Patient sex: M
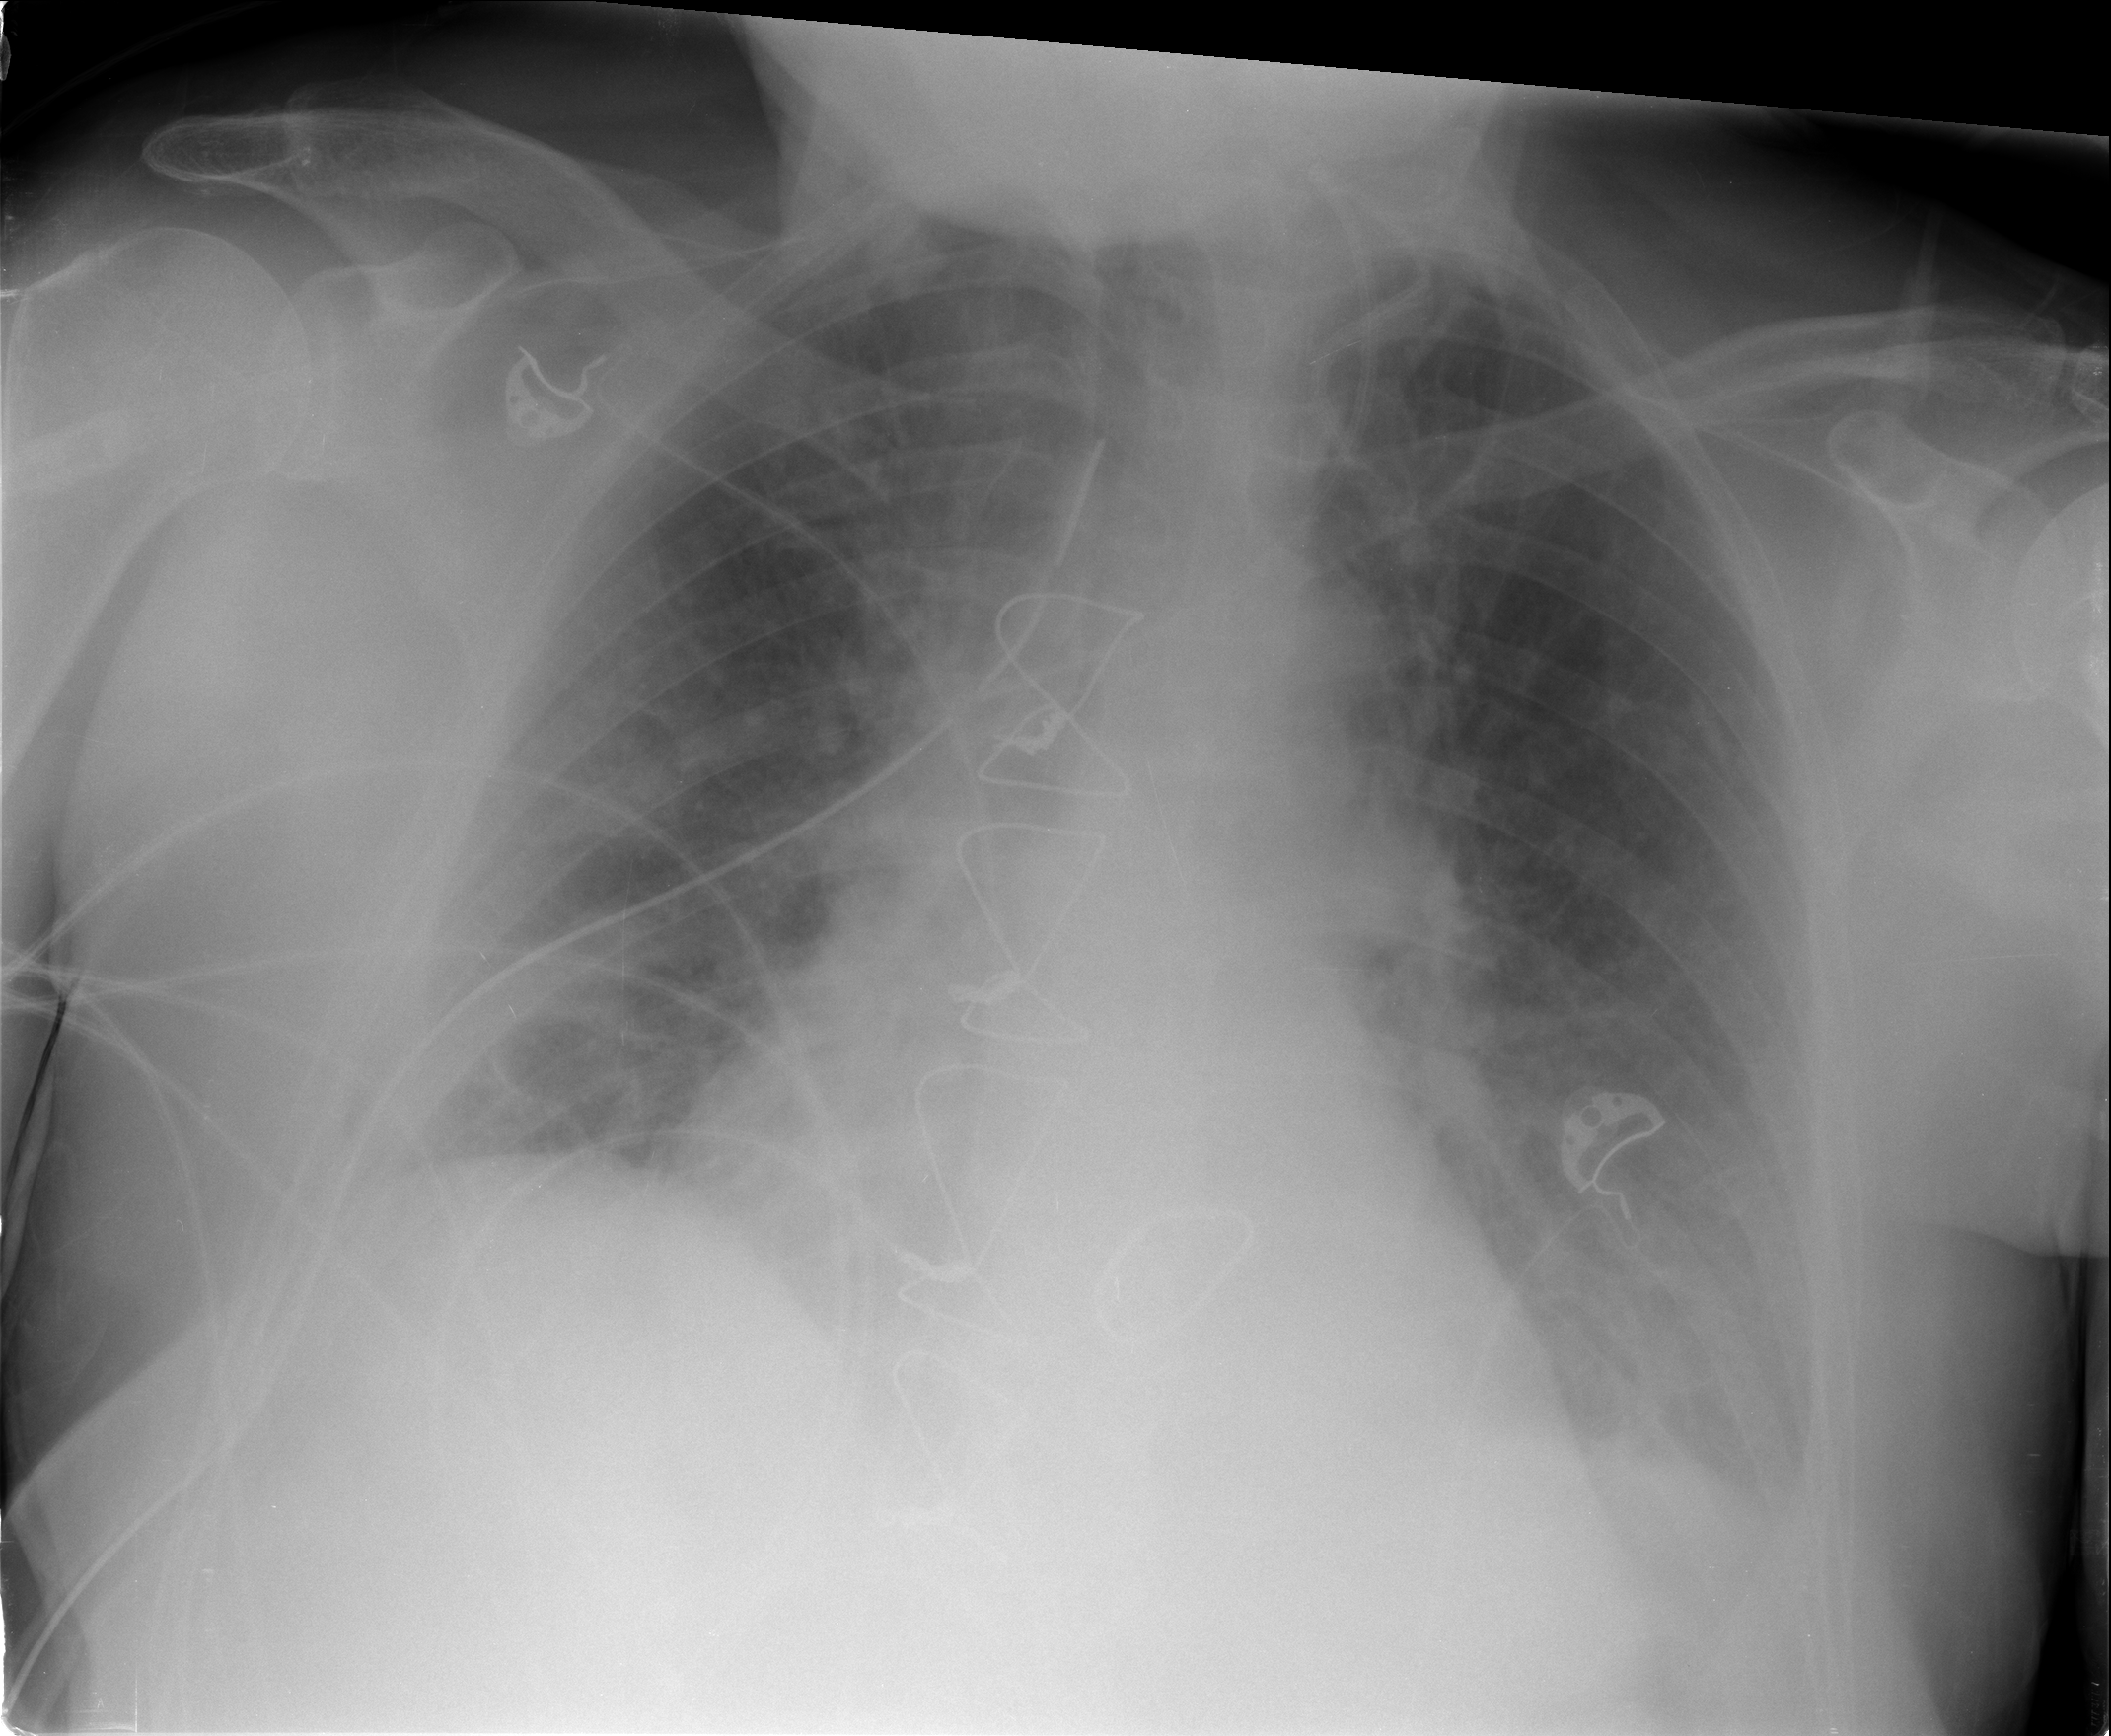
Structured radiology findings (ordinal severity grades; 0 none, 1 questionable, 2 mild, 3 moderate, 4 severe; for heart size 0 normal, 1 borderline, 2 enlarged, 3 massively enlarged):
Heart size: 2
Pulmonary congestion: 3
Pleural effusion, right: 1
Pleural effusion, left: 2
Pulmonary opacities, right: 1
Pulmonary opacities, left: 1
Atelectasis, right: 2
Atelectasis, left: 2